Aerial crown-view tile of a tropical tree (Barro Colorado Island, Panama), acquired 20250616:
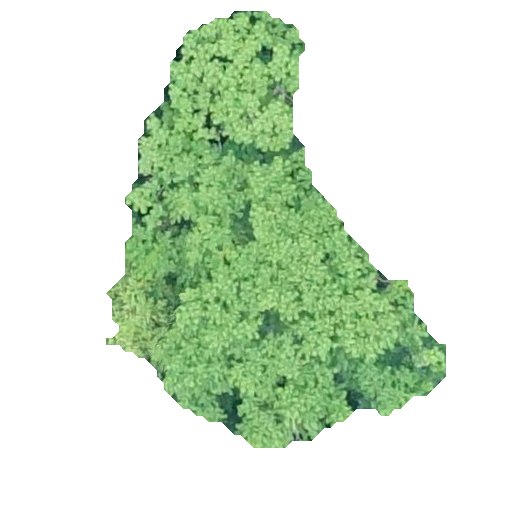
Species: Trattinnickia aspera
GBIF accepted scientific name: Trattinnickia aspera
Crown area: 123.715 m²